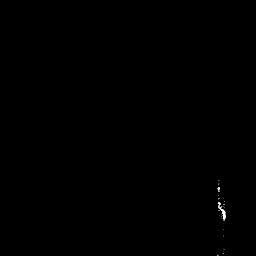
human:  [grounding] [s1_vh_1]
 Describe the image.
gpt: In the satellite image, there is  <ref>1 small ship </ref> <box>[[83, 77, 89, 86, 0]]</box> located at bottom right.